Aerial crown-view tile of a tropical tree (Barro Colorado Island, Panama), acquired 20250414:
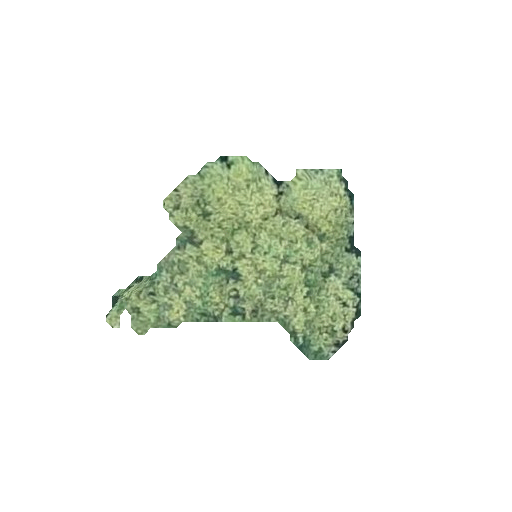
Species: Alseis blackiana
GBIF accepted scientific name: Alseis blackiana
Crown area: 48.252 m²